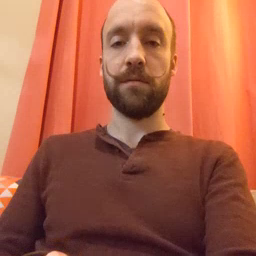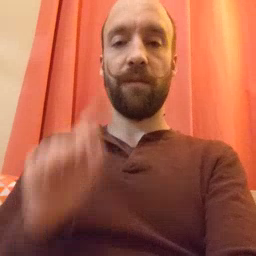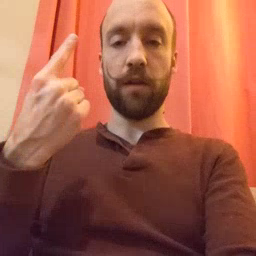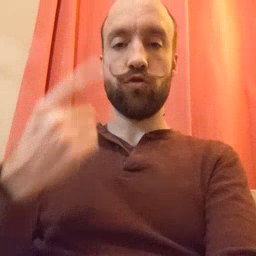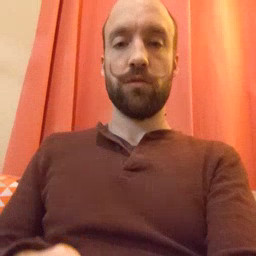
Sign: first